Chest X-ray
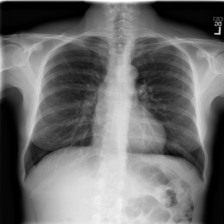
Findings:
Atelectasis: negative
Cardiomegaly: negative
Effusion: negative
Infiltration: negative
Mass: negative
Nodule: negative
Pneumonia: negative
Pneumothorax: negative
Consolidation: negative
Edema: negative
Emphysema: negative
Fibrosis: negative
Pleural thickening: negative
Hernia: negative